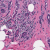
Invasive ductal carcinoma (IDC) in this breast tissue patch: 1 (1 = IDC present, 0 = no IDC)